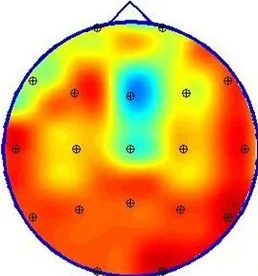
Mapping of the relative spectral power of EEG signals registered unipolar in reference to a frontal midline (Fp1/Fp2) relative spectral power of EEG signals registered during initial (left) and control (right) hospitalization. Spectra were obtained using FFT, and ratios were calculated for the theta (3.5-7.5 Hz) band . Theta activity dominates in posterior channels and is much stronger in both absolute and relative values in the second examination (B).
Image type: electrography (eeg)